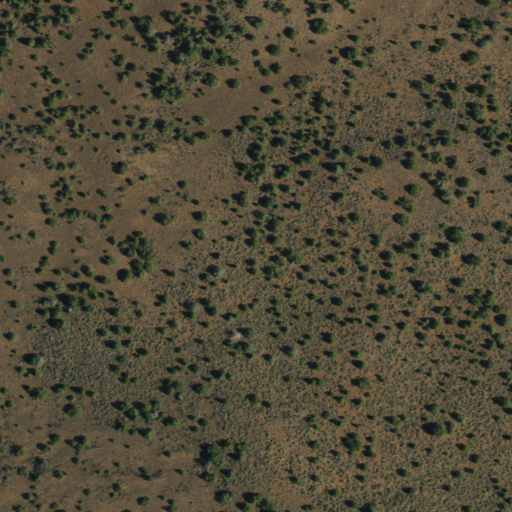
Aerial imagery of mountains in Nevada named Buffalo Hills containing shrub and evergreen forest